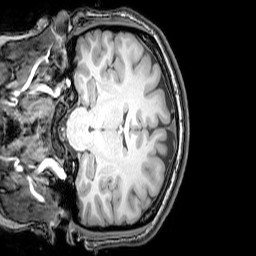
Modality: T1w
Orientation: coronal
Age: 23
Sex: female
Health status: healthy
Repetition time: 0.081 s
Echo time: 0.037 s